Platform: macOS
Application: Arc Browser
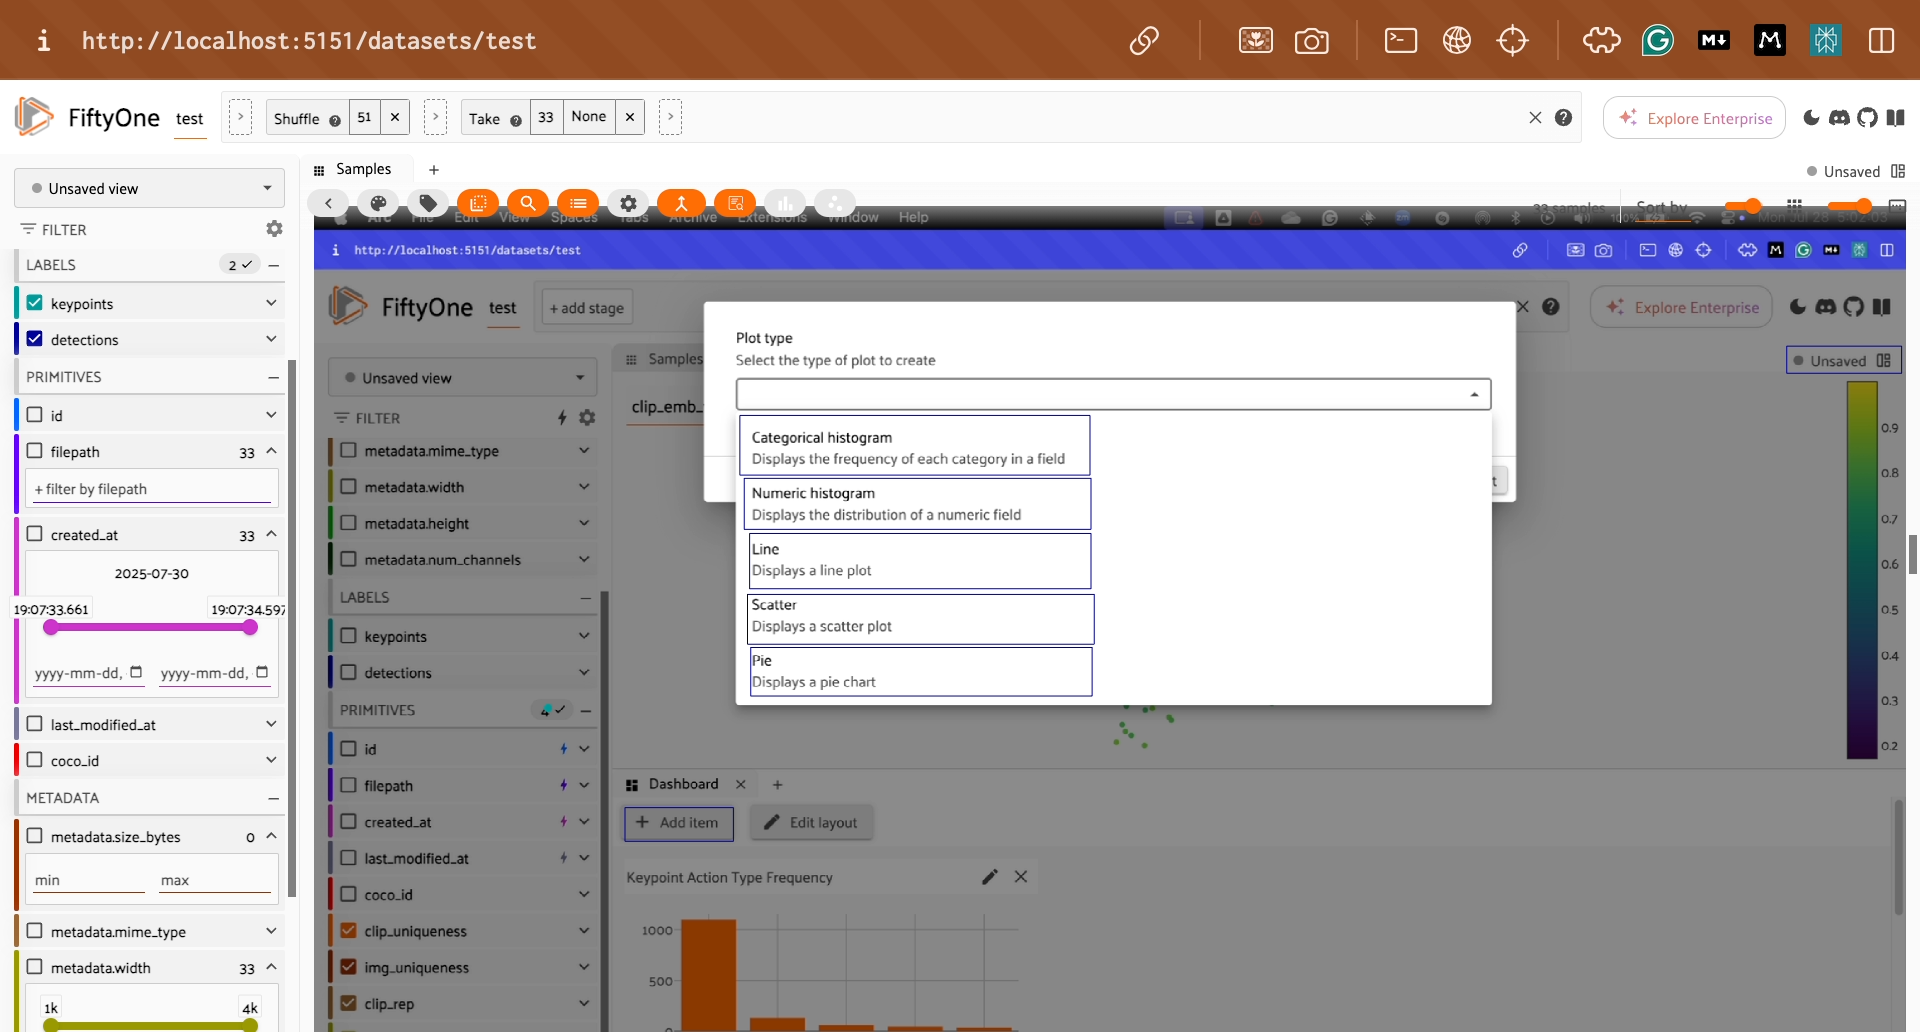
task_description: Show available filter options for the id field in the primitives group
action_type: click
element_info: Icon
steps_since_start: 1